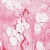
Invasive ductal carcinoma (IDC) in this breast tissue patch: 0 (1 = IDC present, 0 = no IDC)